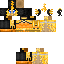
A female human skin with dark skin, wearing brown long hair dressed in a yellow hoodie and brown pants, featuring a closed mouth.